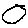
Label: sun